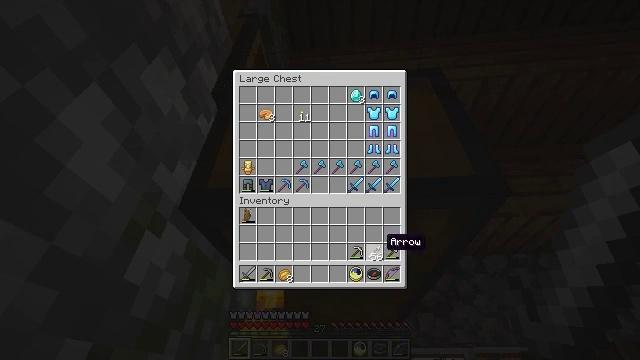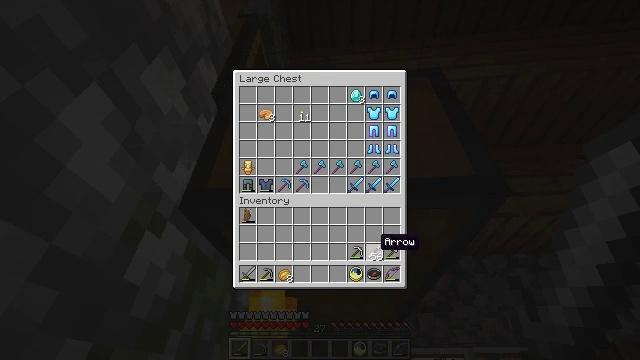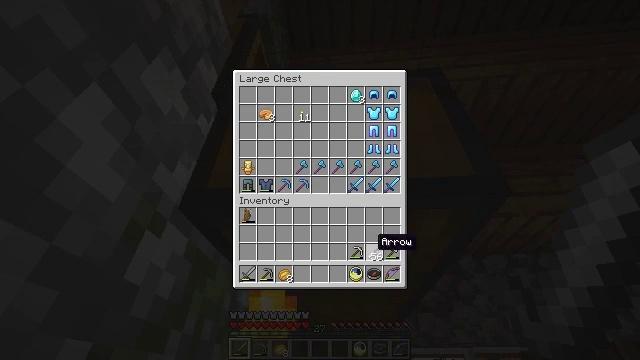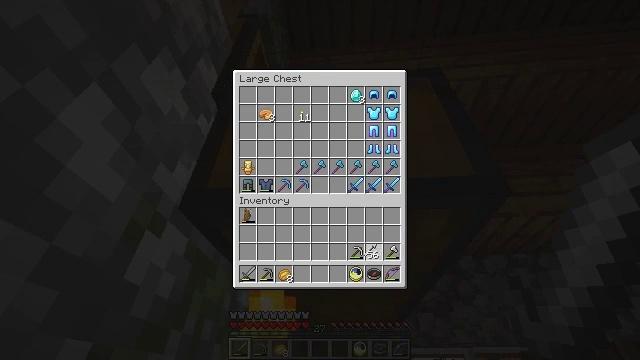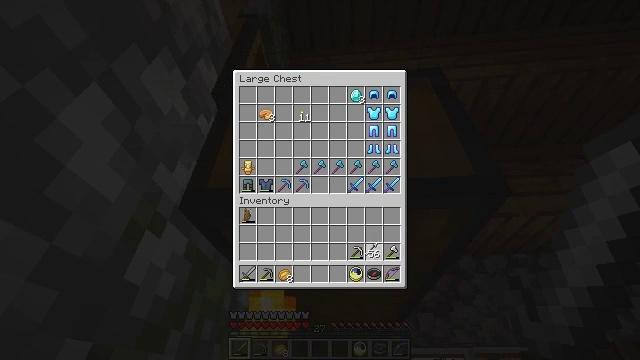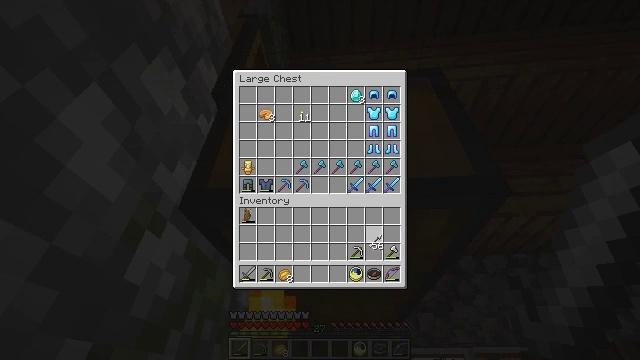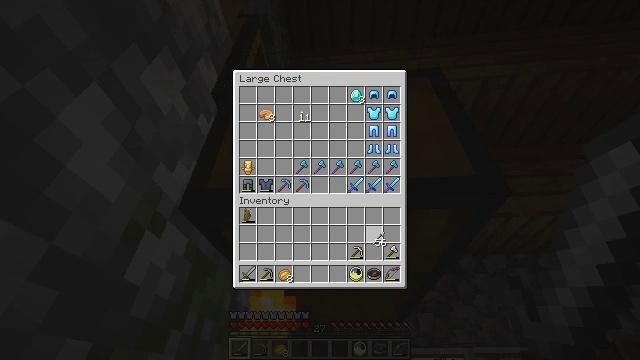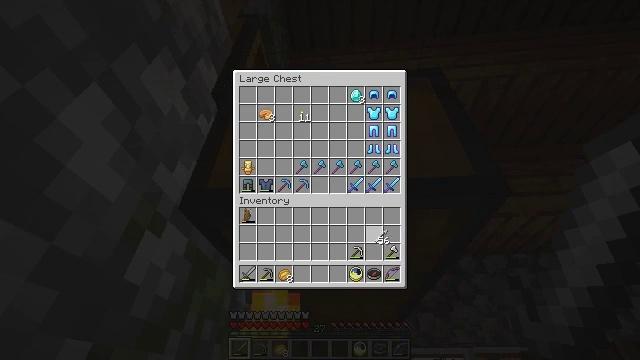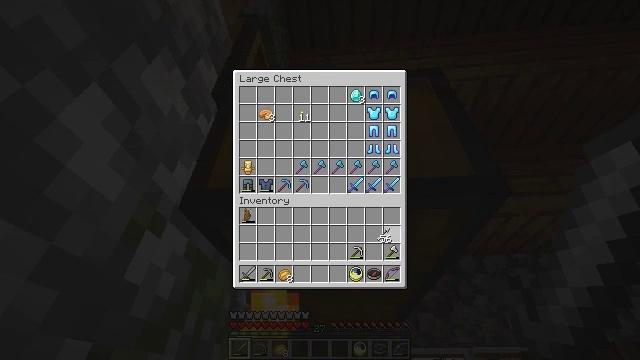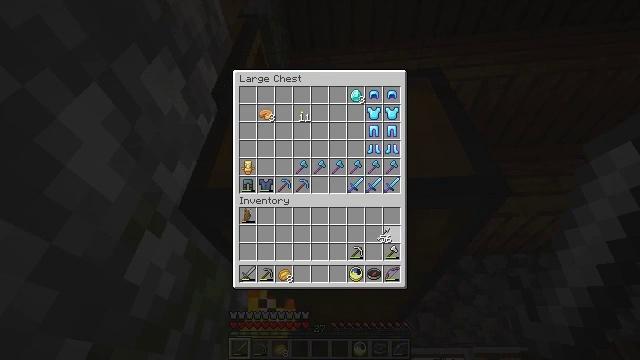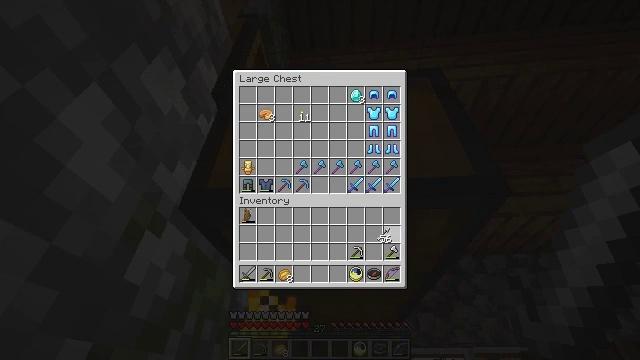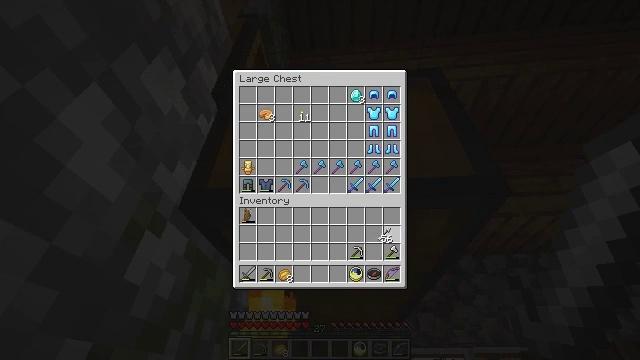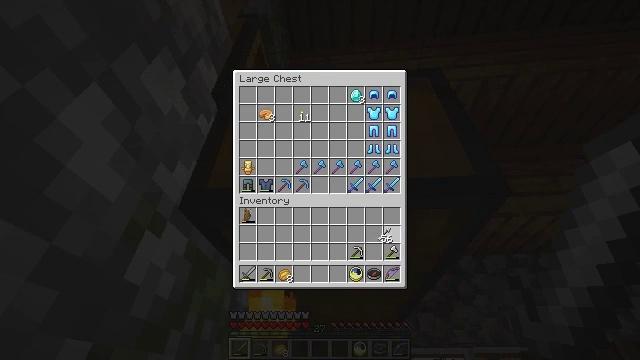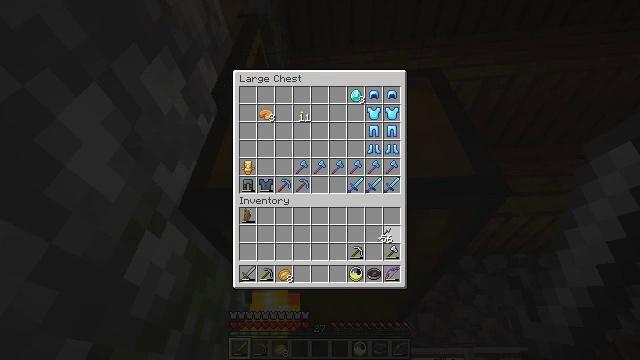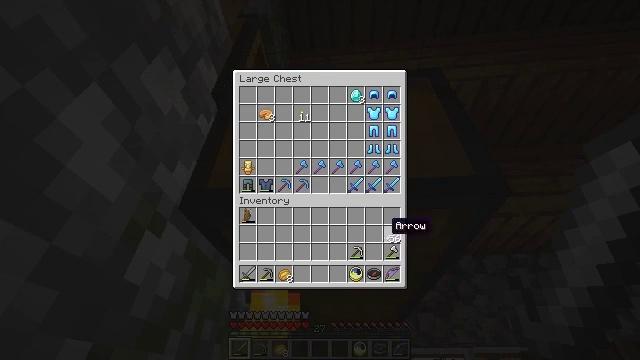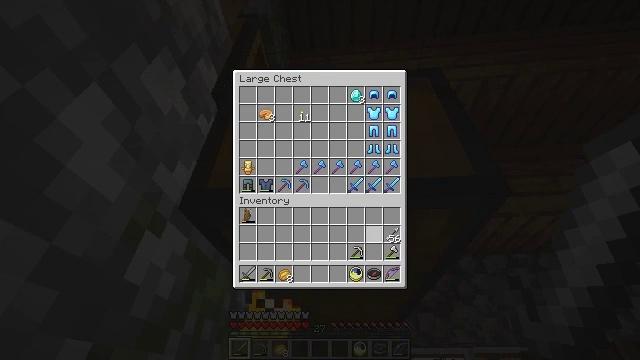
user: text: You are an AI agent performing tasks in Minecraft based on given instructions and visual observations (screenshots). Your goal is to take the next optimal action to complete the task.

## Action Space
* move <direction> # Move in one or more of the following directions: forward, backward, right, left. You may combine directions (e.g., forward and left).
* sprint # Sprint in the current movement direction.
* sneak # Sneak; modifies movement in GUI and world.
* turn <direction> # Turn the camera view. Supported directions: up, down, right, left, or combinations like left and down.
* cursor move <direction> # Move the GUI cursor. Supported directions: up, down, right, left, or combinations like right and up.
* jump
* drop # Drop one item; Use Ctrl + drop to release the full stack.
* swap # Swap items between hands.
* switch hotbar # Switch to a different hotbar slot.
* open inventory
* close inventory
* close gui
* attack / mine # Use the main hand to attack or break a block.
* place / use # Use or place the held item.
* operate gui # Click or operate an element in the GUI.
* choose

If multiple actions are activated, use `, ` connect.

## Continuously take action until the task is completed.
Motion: motion action
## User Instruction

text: Attack the white bed to collect it.
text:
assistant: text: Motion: no_op
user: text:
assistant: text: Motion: no_op
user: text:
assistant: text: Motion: operate gui
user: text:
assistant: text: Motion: operate gui
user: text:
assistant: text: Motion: cursor move up, operate gui
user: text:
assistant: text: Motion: no_op
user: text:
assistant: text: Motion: no_op
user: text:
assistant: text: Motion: no_op
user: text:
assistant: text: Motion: no_op
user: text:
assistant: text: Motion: no_op
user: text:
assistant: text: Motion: no_op
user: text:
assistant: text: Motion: operate gui
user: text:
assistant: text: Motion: operate gui
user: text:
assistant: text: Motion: no_op
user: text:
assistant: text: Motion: no_op
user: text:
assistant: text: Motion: cursor move left
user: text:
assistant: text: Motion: no_op
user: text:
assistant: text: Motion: no_op
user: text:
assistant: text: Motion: no_op
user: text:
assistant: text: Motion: no_op
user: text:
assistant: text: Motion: operate gui
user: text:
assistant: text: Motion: operate gui
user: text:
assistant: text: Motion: no_op
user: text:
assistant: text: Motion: no_op
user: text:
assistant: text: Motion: no_op
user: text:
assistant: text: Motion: cursor move right
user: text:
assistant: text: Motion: no_op
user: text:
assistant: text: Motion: operate gui
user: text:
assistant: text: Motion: operate gui
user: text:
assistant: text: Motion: no_op